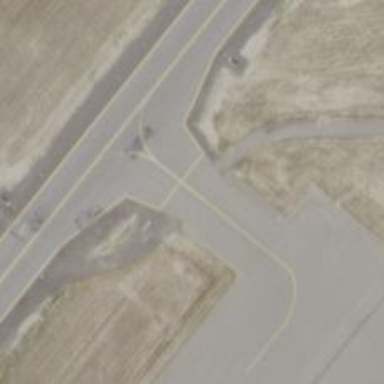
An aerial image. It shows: Asphalt taxiway at the airport.